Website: bh-photo
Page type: address-validator
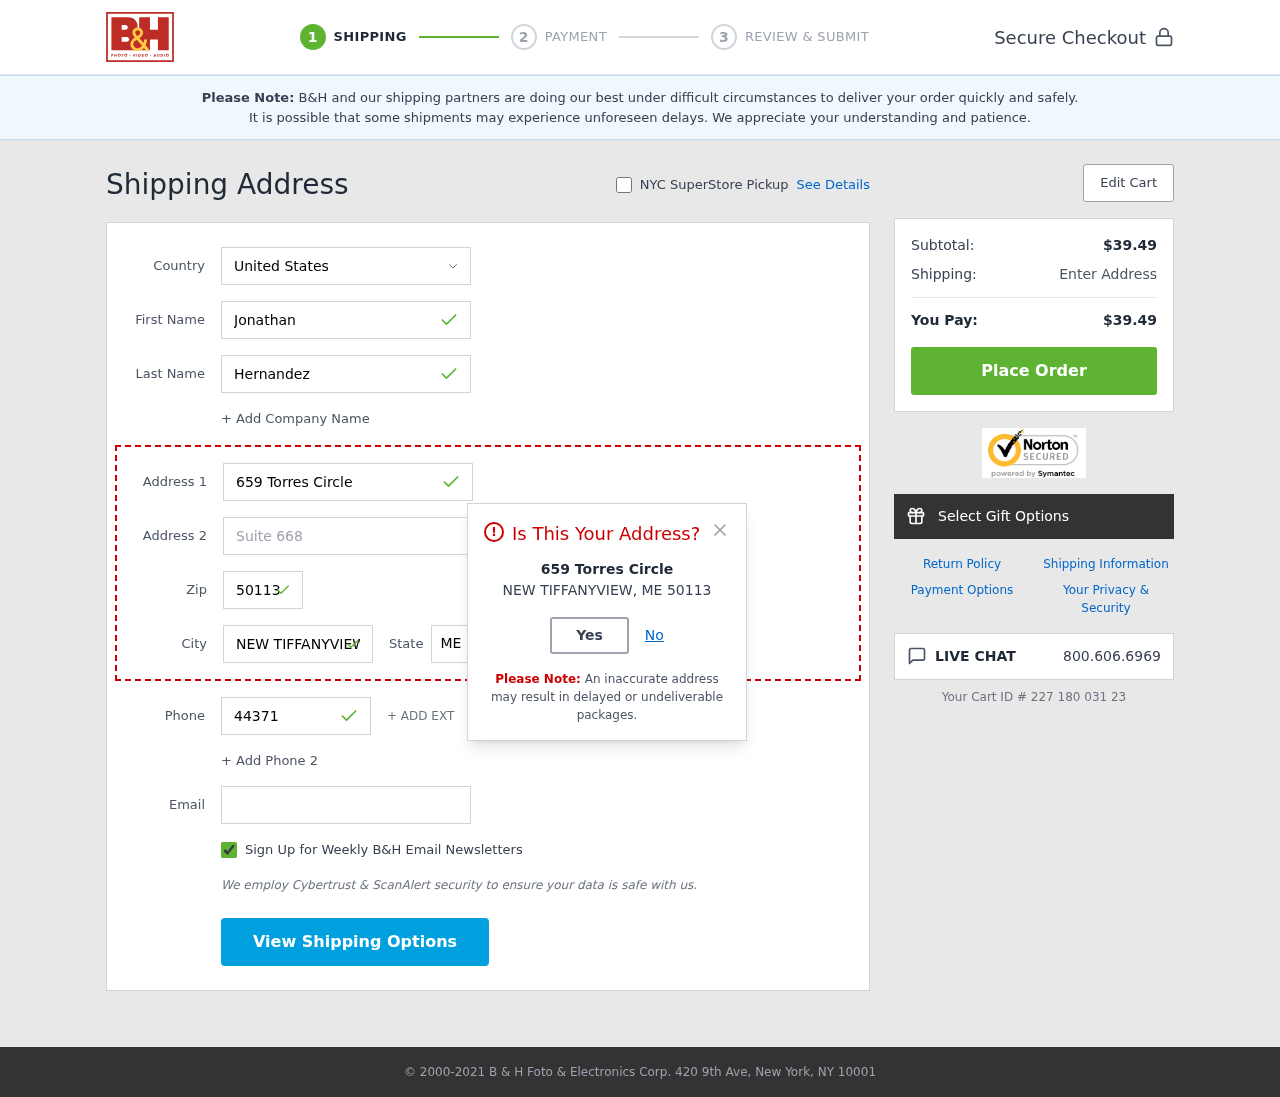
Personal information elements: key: PII_CITY
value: New Tiffanyview
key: PII_COUNTRY
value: United States
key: PII_EMAIL
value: jonathan.hernandez@hotmail.com
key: PII_FIRSTNAME
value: Jonathan
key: PII_LASTNAME
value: Hernandez
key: PII_PHONE
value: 4437195455
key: PII_POSTCODE
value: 50113
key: PII_STATE_ABBR
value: ME
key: PII_STREET
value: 659 Torres Circle
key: PII_STREET2
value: Suite 668
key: PII_CITY_MODAL
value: NEW TIFFANYVIEW
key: PII_POSTCODE_FULL
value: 50113
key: PII_POSTCODE_NUMERIC
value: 50113
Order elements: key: ORDER_SUBTOTAL
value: $39.49
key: ORDER_TOTAL
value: $39.49
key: ORDER_ID
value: Your Cart ID # 227 180 031 23